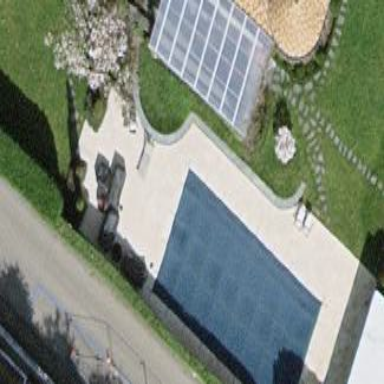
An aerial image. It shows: Outdoor swimming pool in leisure land area.